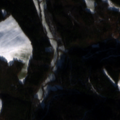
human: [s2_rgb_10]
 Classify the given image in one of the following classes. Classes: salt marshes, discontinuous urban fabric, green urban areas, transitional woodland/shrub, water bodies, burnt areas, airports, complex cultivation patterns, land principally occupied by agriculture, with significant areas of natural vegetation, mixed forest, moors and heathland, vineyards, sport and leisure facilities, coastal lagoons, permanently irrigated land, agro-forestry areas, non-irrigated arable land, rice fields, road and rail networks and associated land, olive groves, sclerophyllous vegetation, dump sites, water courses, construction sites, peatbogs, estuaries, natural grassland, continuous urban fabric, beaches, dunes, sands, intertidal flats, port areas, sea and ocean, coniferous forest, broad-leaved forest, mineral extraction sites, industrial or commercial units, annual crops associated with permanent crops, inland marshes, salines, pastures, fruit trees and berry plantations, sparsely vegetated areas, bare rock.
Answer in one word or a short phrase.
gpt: non-irrigated arable land, pastures, complex cultivation patterns, coniferous forest, mixed forest